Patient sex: F
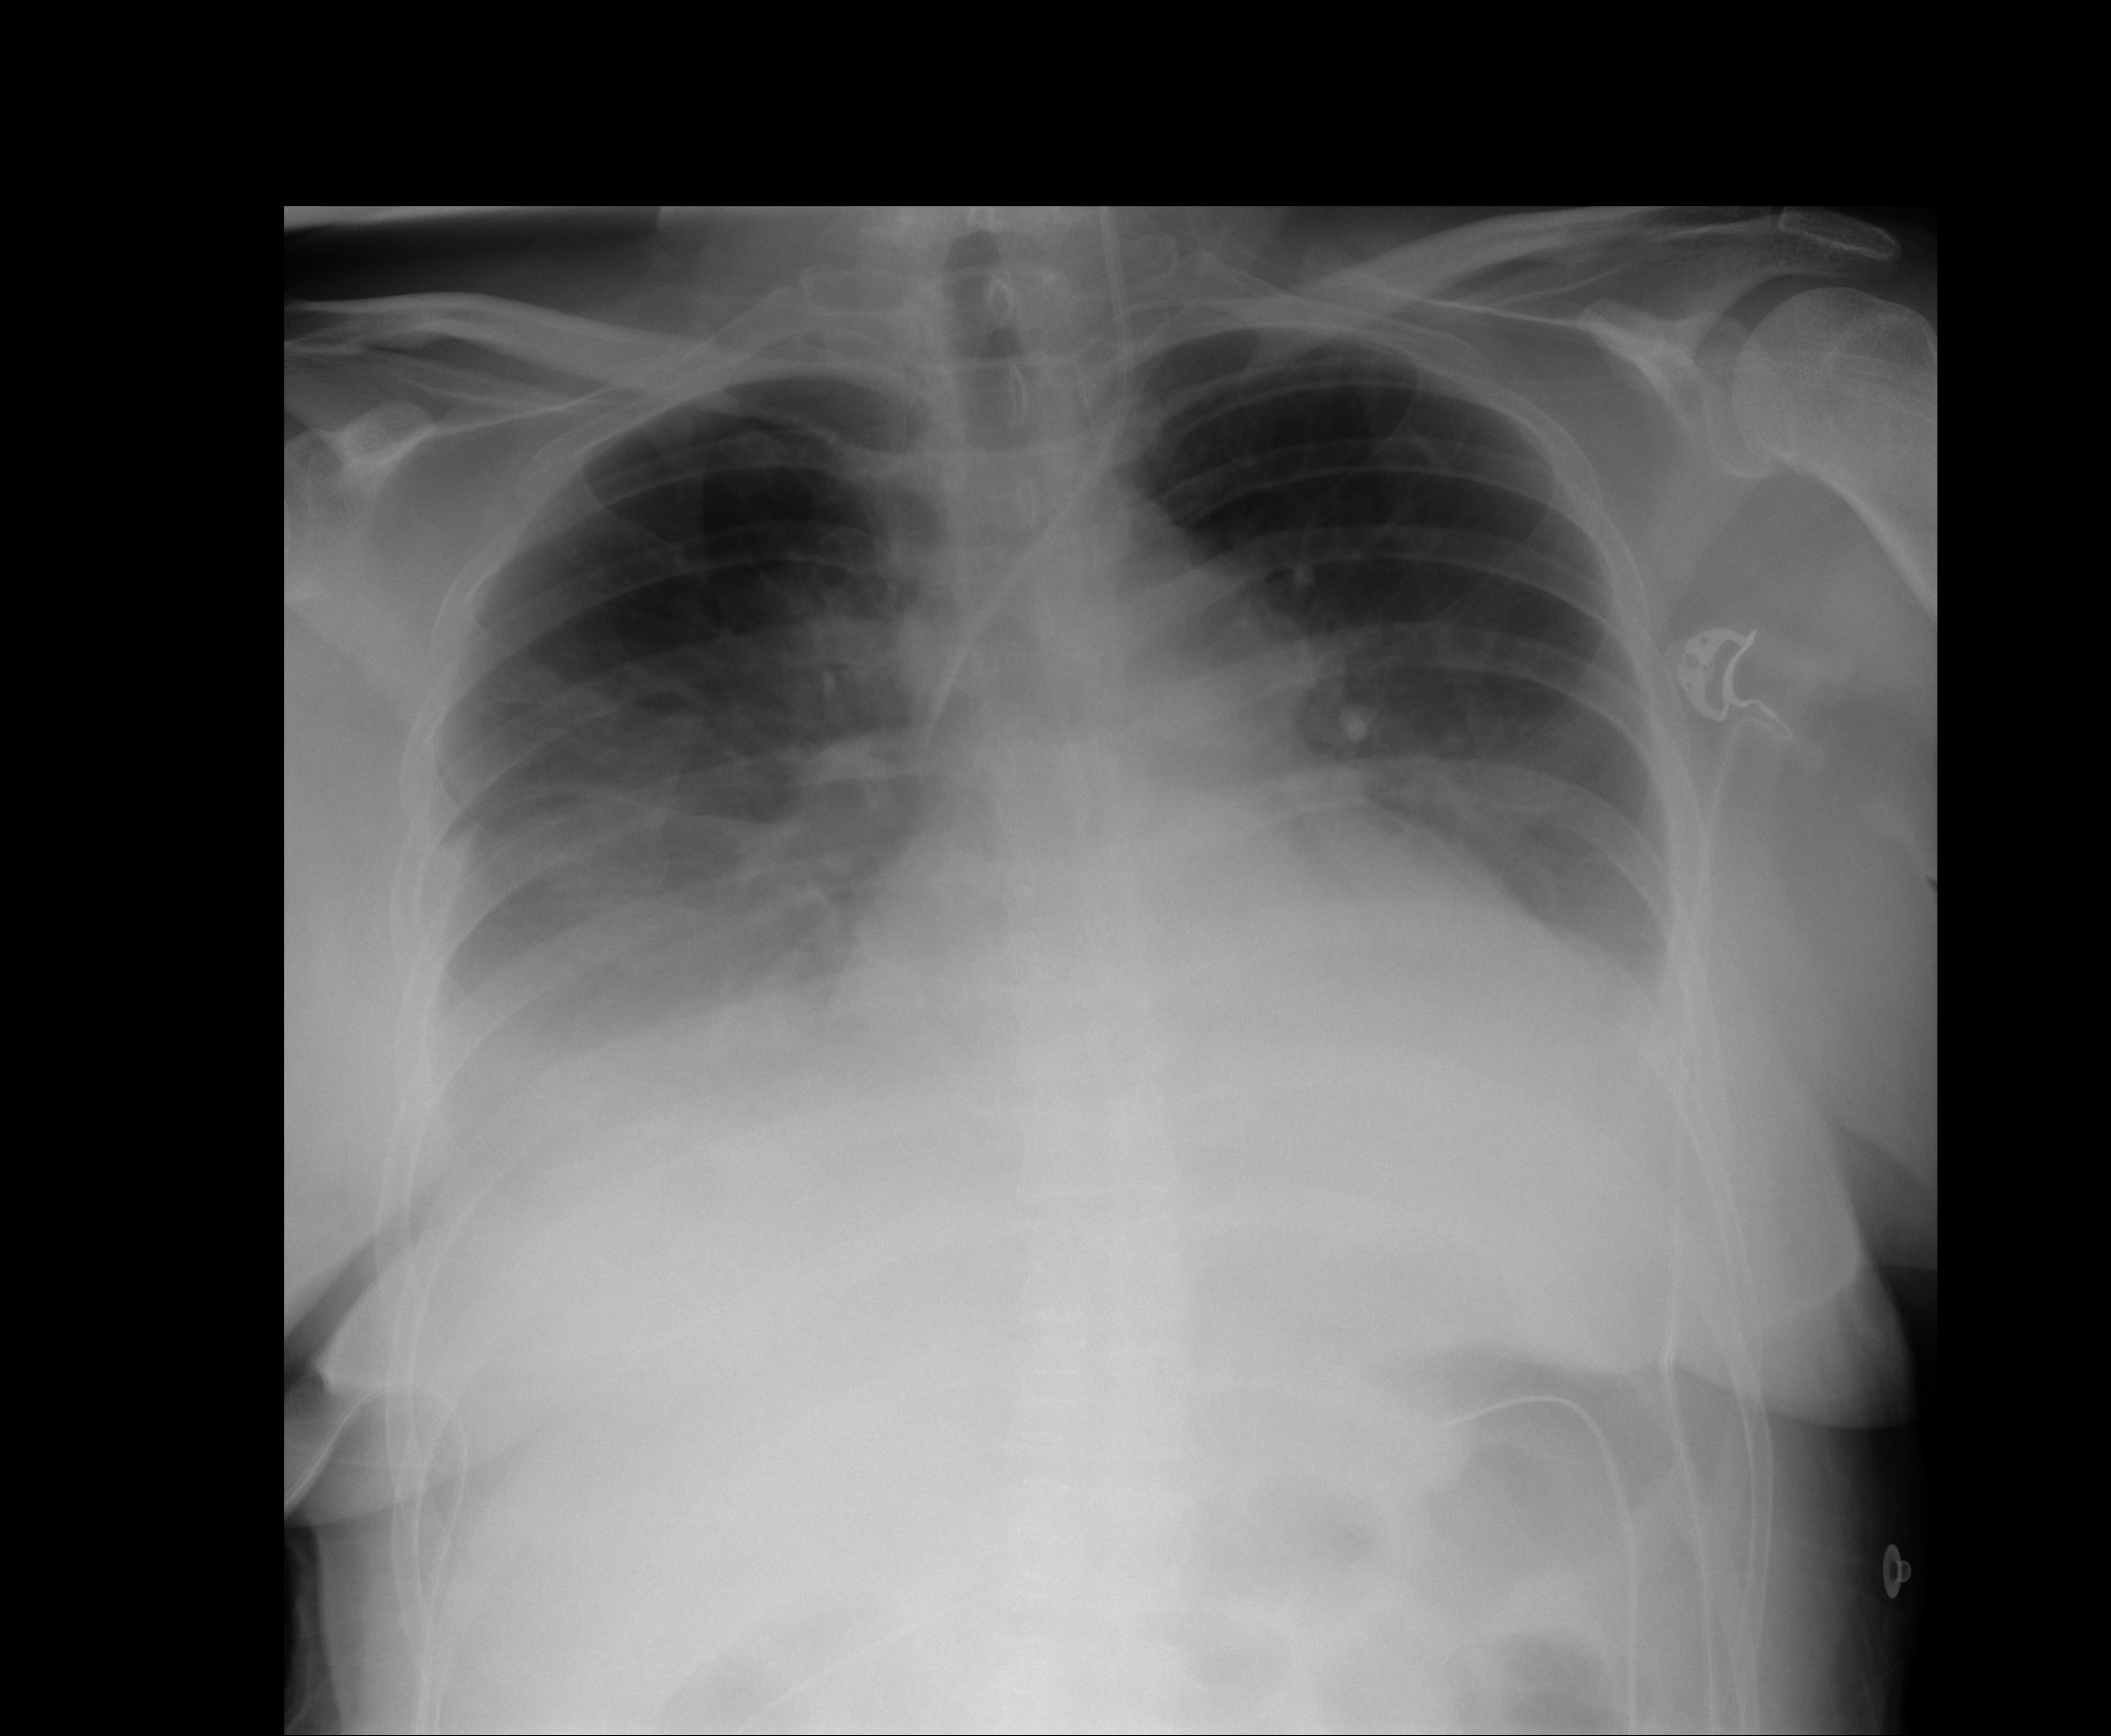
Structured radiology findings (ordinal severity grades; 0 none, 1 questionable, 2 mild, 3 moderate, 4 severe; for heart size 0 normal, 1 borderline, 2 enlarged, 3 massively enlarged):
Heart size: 2
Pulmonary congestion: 0
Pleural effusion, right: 2
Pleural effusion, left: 1
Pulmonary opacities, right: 1
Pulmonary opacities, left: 0
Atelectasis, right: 3
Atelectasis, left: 2